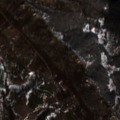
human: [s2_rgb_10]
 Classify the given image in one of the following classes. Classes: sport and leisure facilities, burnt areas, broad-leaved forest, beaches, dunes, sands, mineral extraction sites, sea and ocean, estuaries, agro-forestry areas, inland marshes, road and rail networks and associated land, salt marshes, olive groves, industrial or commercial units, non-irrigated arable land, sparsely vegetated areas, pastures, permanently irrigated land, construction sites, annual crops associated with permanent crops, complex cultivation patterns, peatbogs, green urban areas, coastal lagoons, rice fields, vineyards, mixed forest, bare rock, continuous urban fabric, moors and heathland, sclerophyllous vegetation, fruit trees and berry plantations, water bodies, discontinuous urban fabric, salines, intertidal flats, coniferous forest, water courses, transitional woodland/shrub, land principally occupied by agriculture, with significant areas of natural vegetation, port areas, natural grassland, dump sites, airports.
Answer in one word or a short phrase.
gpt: complex cultivation patterns, land principally occupied by agriculture, with significant areas of natural vegetation, broad-leaved forest, natural grassland, transitional woodland/shrub